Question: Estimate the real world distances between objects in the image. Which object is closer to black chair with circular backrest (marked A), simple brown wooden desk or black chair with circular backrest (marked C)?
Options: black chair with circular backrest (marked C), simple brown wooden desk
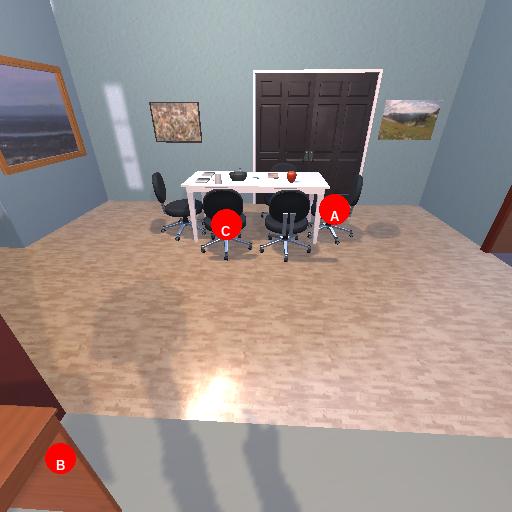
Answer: black chair with circular backrest (marked C)